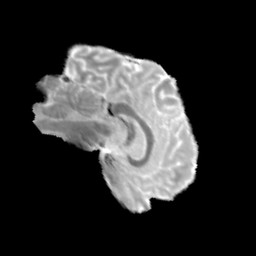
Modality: MD
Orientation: sagittal
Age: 20
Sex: male
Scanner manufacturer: siemens
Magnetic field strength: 3 T
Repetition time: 3.23 s
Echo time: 0.0892 s